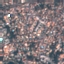
Land use / land cover: Residential